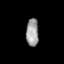
Tissue: skin
Cell type: Epithelial cells
Senescence score: 0.229
Nuclear area (px): 338
Mean DAPI intensity: 156.352